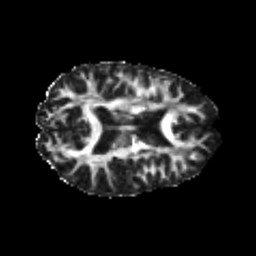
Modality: FA
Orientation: axial
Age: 24
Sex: female
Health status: healthy
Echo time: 0.074 s